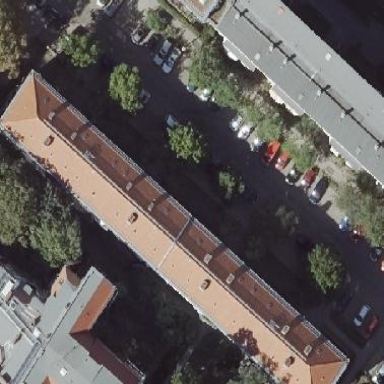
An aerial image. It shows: Hipped red residential building.